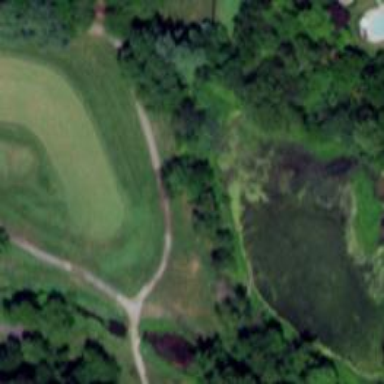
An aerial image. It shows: Path used for both walking and golf.